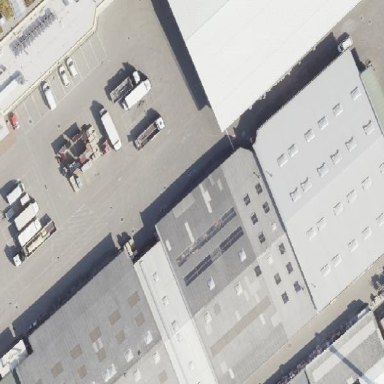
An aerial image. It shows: Close-up view of roof of building.